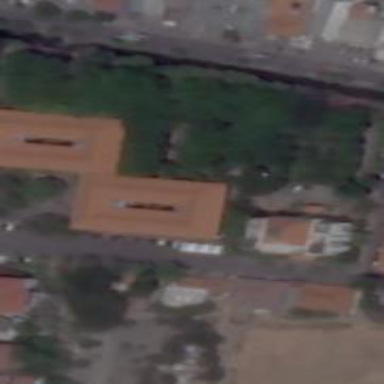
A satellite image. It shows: University building with tile roof.